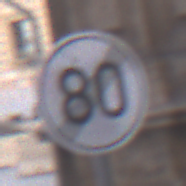
Verkehrszeichen: EndeGeschwindigkeit80
Umgebung: Outdoor, Urban
Tageszeit: SunriseSunset
Wetter: PartlyCloudy
Licht: Natural
Jahreszeit: NotSpecified
Kontrast: LowContrast